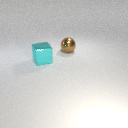
large cyan metal cube to the left of large brown metal sphere